Frequency: 60000
Velocity: 0,186
Power: 9,2
Pulse duration: 0,0000001
Pass count: 1
Magnification: 10
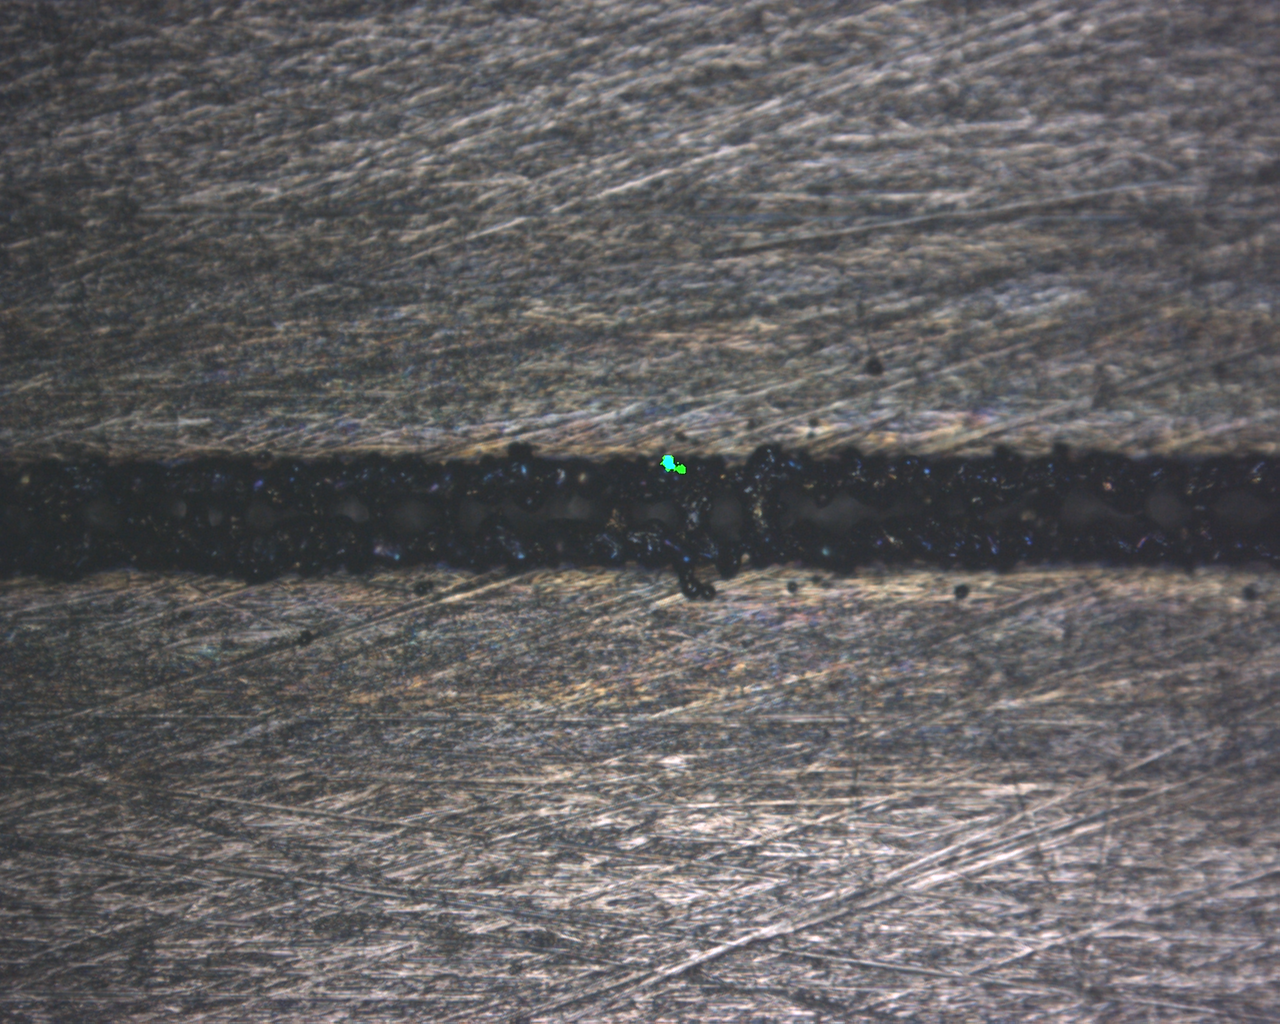
Measured width: 141.174
Other width: 58.708